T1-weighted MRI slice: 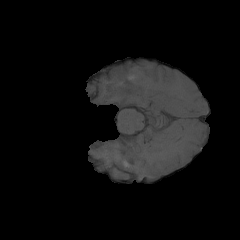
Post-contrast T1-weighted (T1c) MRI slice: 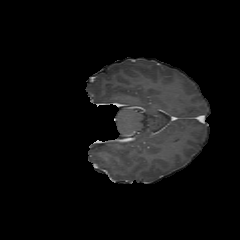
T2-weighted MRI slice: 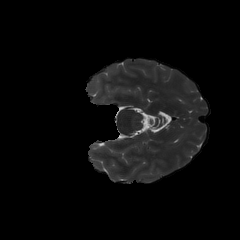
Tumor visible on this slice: no